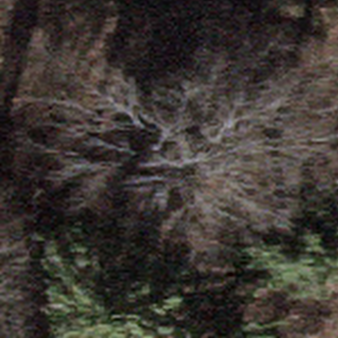
Label: other